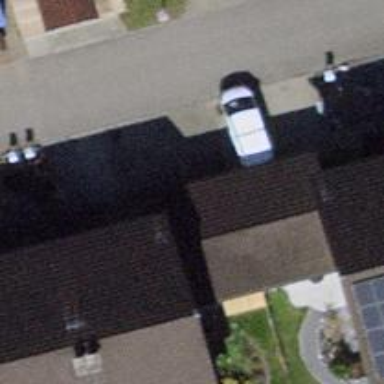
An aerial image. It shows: Garage.